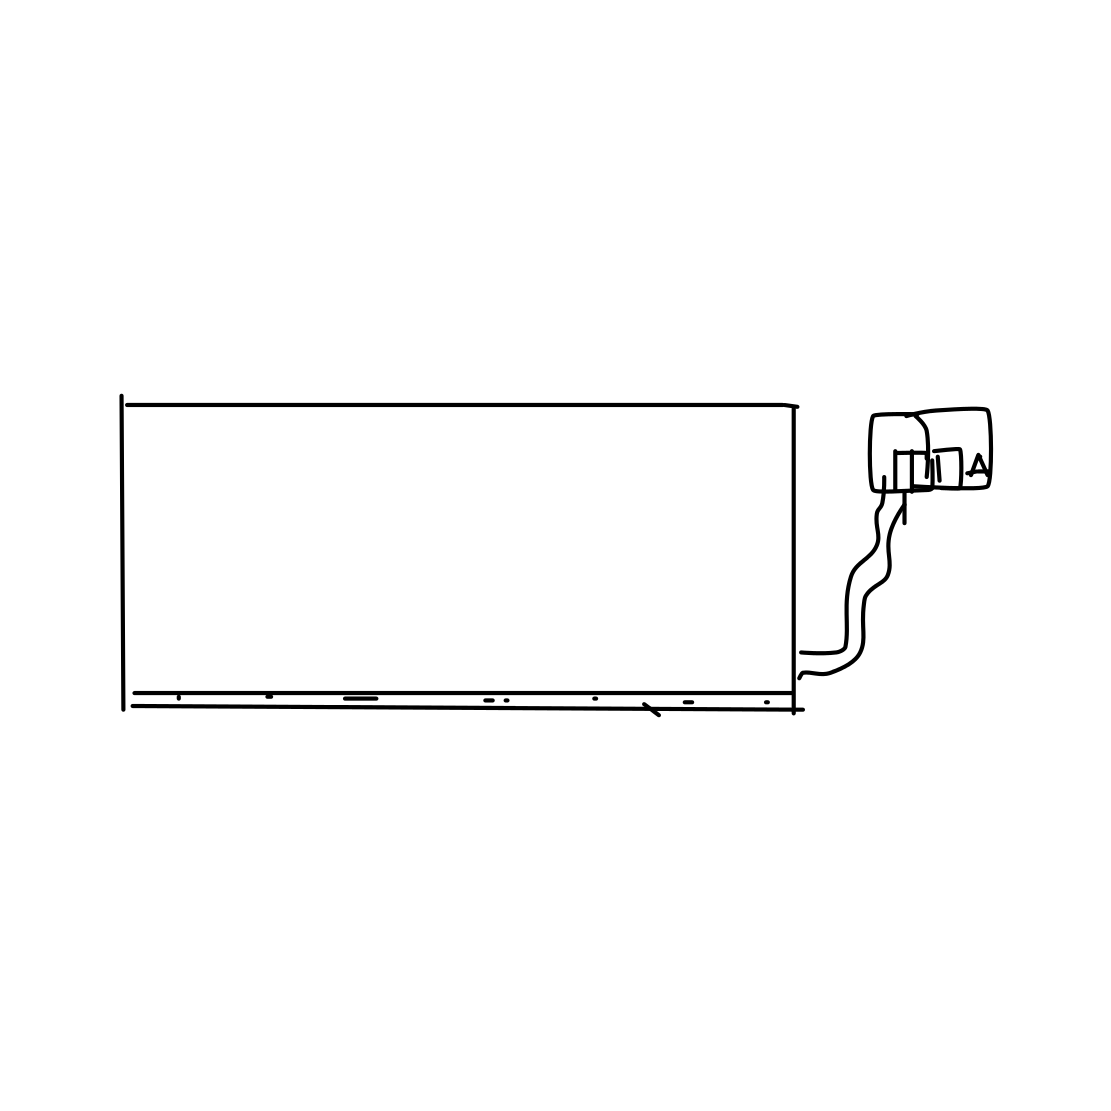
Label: tv